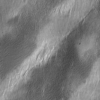
Label: not_dusty